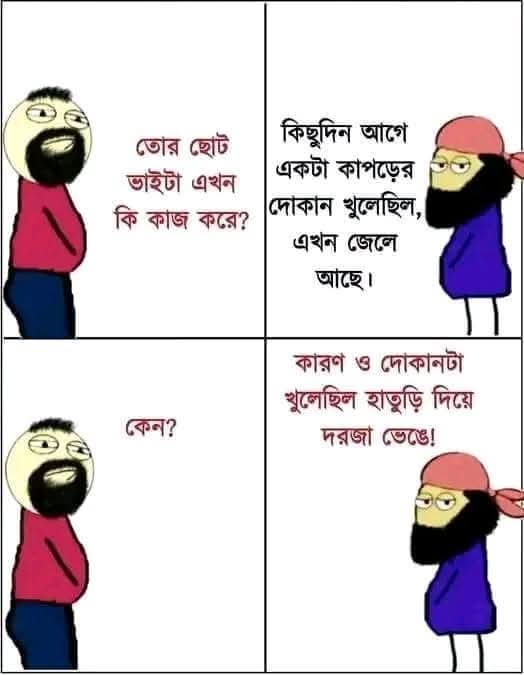
Text: তোর ছোট ভাইটা এখন কি কাজ করে?
কিছুদিন আগে একটা কাপড়ের দোকান খুলেছিল, এখন জেলে আছে।
কেন?
কারণ ও দোকানটা খুলেছিল হাতুড়ি দিয়ে দরজা ভেঙে!
Label: Non Hate